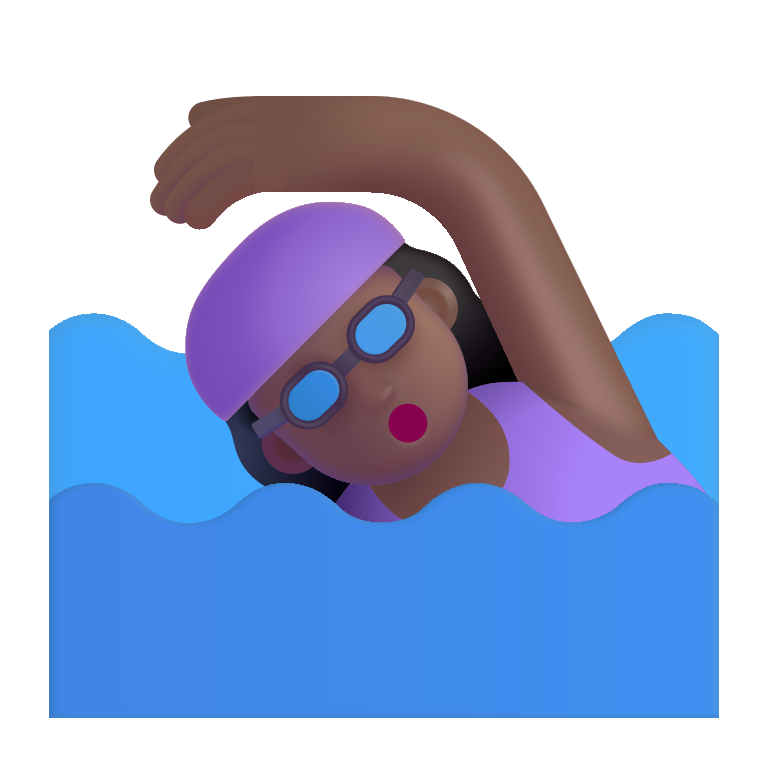
woman swimming color  dark